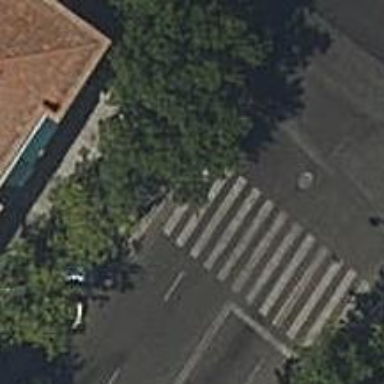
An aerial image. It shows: Crossing equipped with traffic signals. It is zebra crossing.